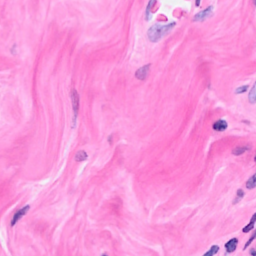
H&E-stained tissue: Breast